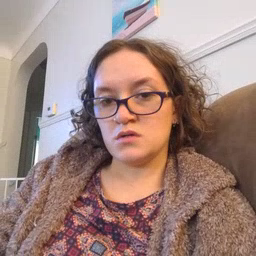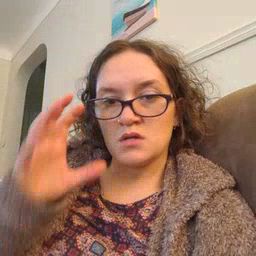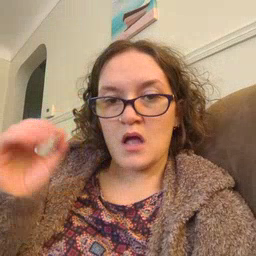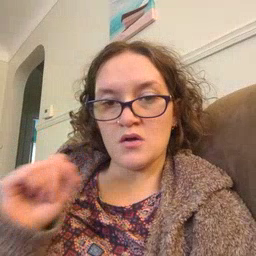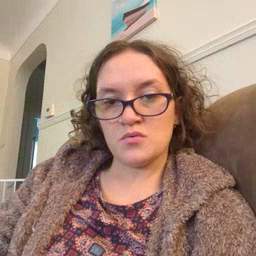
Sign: loud